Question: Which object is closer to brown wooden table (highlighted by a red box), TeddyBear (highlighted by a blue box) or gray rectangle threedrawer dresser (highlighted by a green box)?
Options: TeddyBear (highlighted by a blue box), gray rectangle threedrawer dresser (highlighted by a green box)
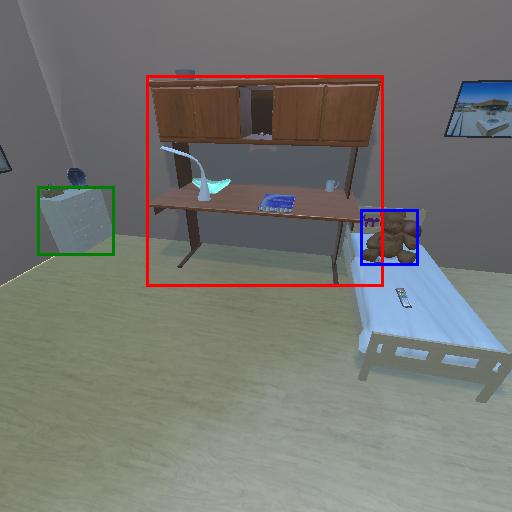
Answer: TeddyBear (highlighted by a blue box)